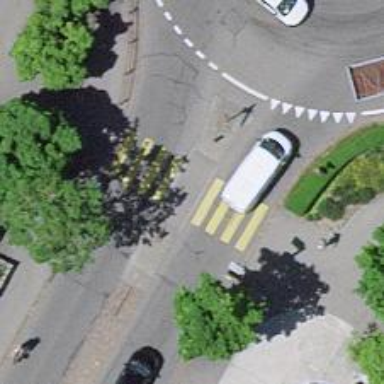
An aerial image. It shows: Uncontrolled road crossing with pedestrian island.